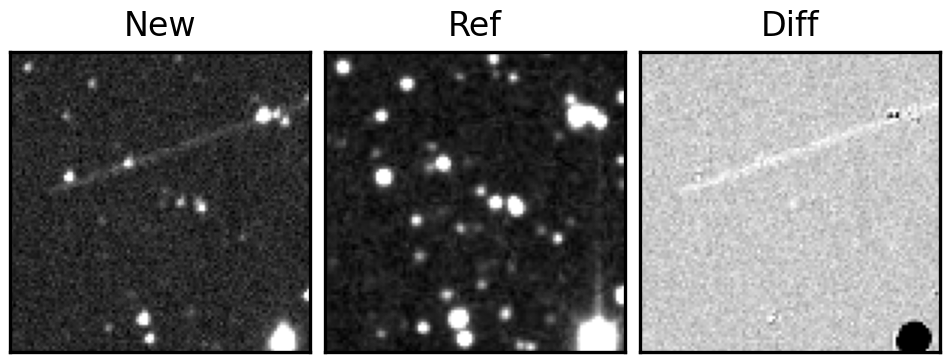
Label: real